Interaction volume radius: 10 \u00c5
Interaction volume height: 40 \u00c5
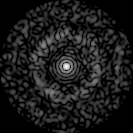
Disorder parameter: 0.8436